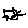
Label: cat